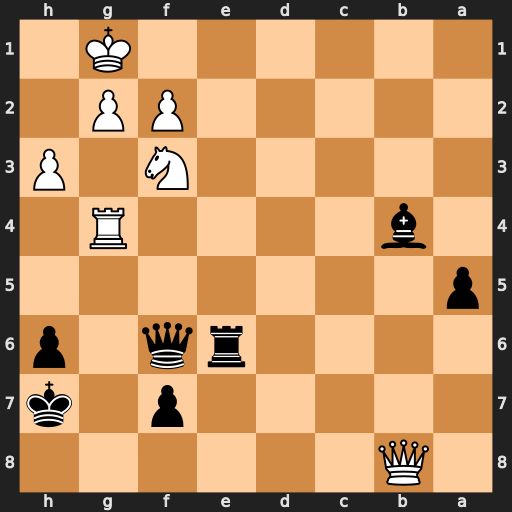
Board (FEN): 1Q6/5p1k/4rq1p/p7/1b4R1/5N1P/5PP1/6K1
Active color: b
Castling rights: -
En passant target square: -
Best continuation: Qa1+ Kh2 Bd6+ Qxd6 Rxd6